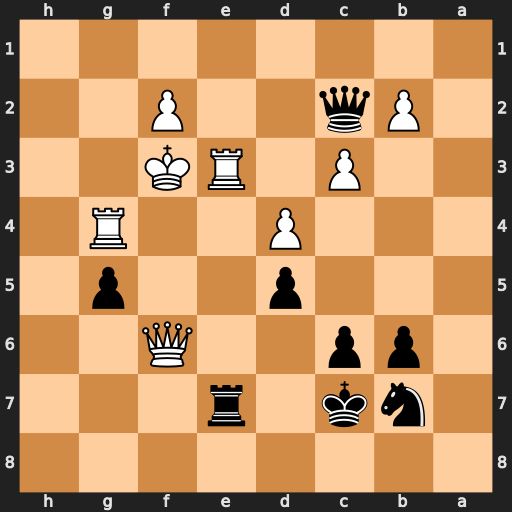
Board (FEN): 8/1nk1r3/1pp2Q2/3p2p1/3P2R1/2P1RK2/1Pq2P2/8
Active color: b
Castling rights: -
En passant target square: -
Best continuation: Qd1+ Kg3 Qg1+